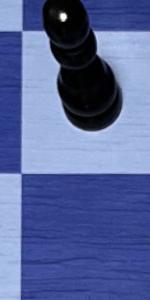
Label: Empty